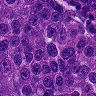
Metastatic tissue present: yes